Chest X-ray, AP view. Patient: 44 years old, sex M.
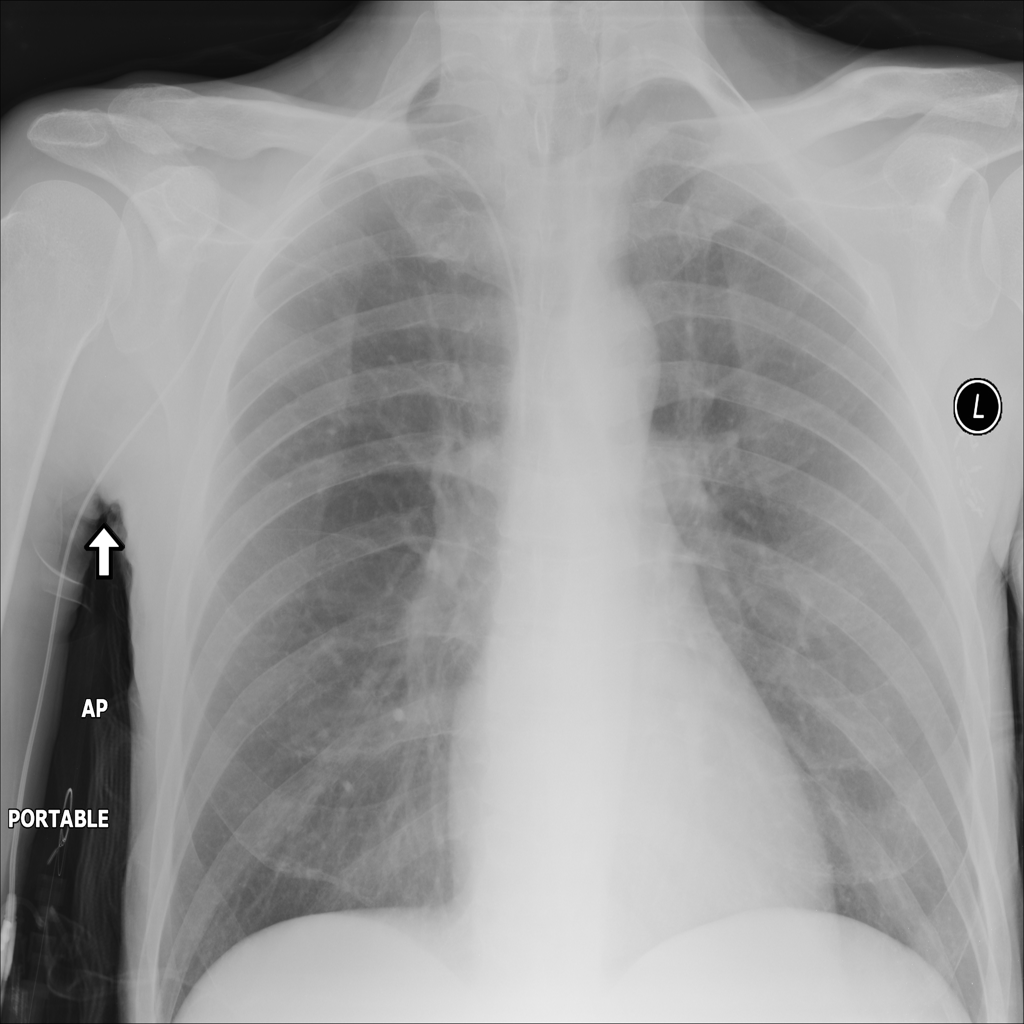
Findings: No Finding